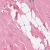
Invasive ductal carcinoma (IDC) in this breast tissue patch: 0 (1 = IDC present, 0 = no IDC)